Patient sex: F
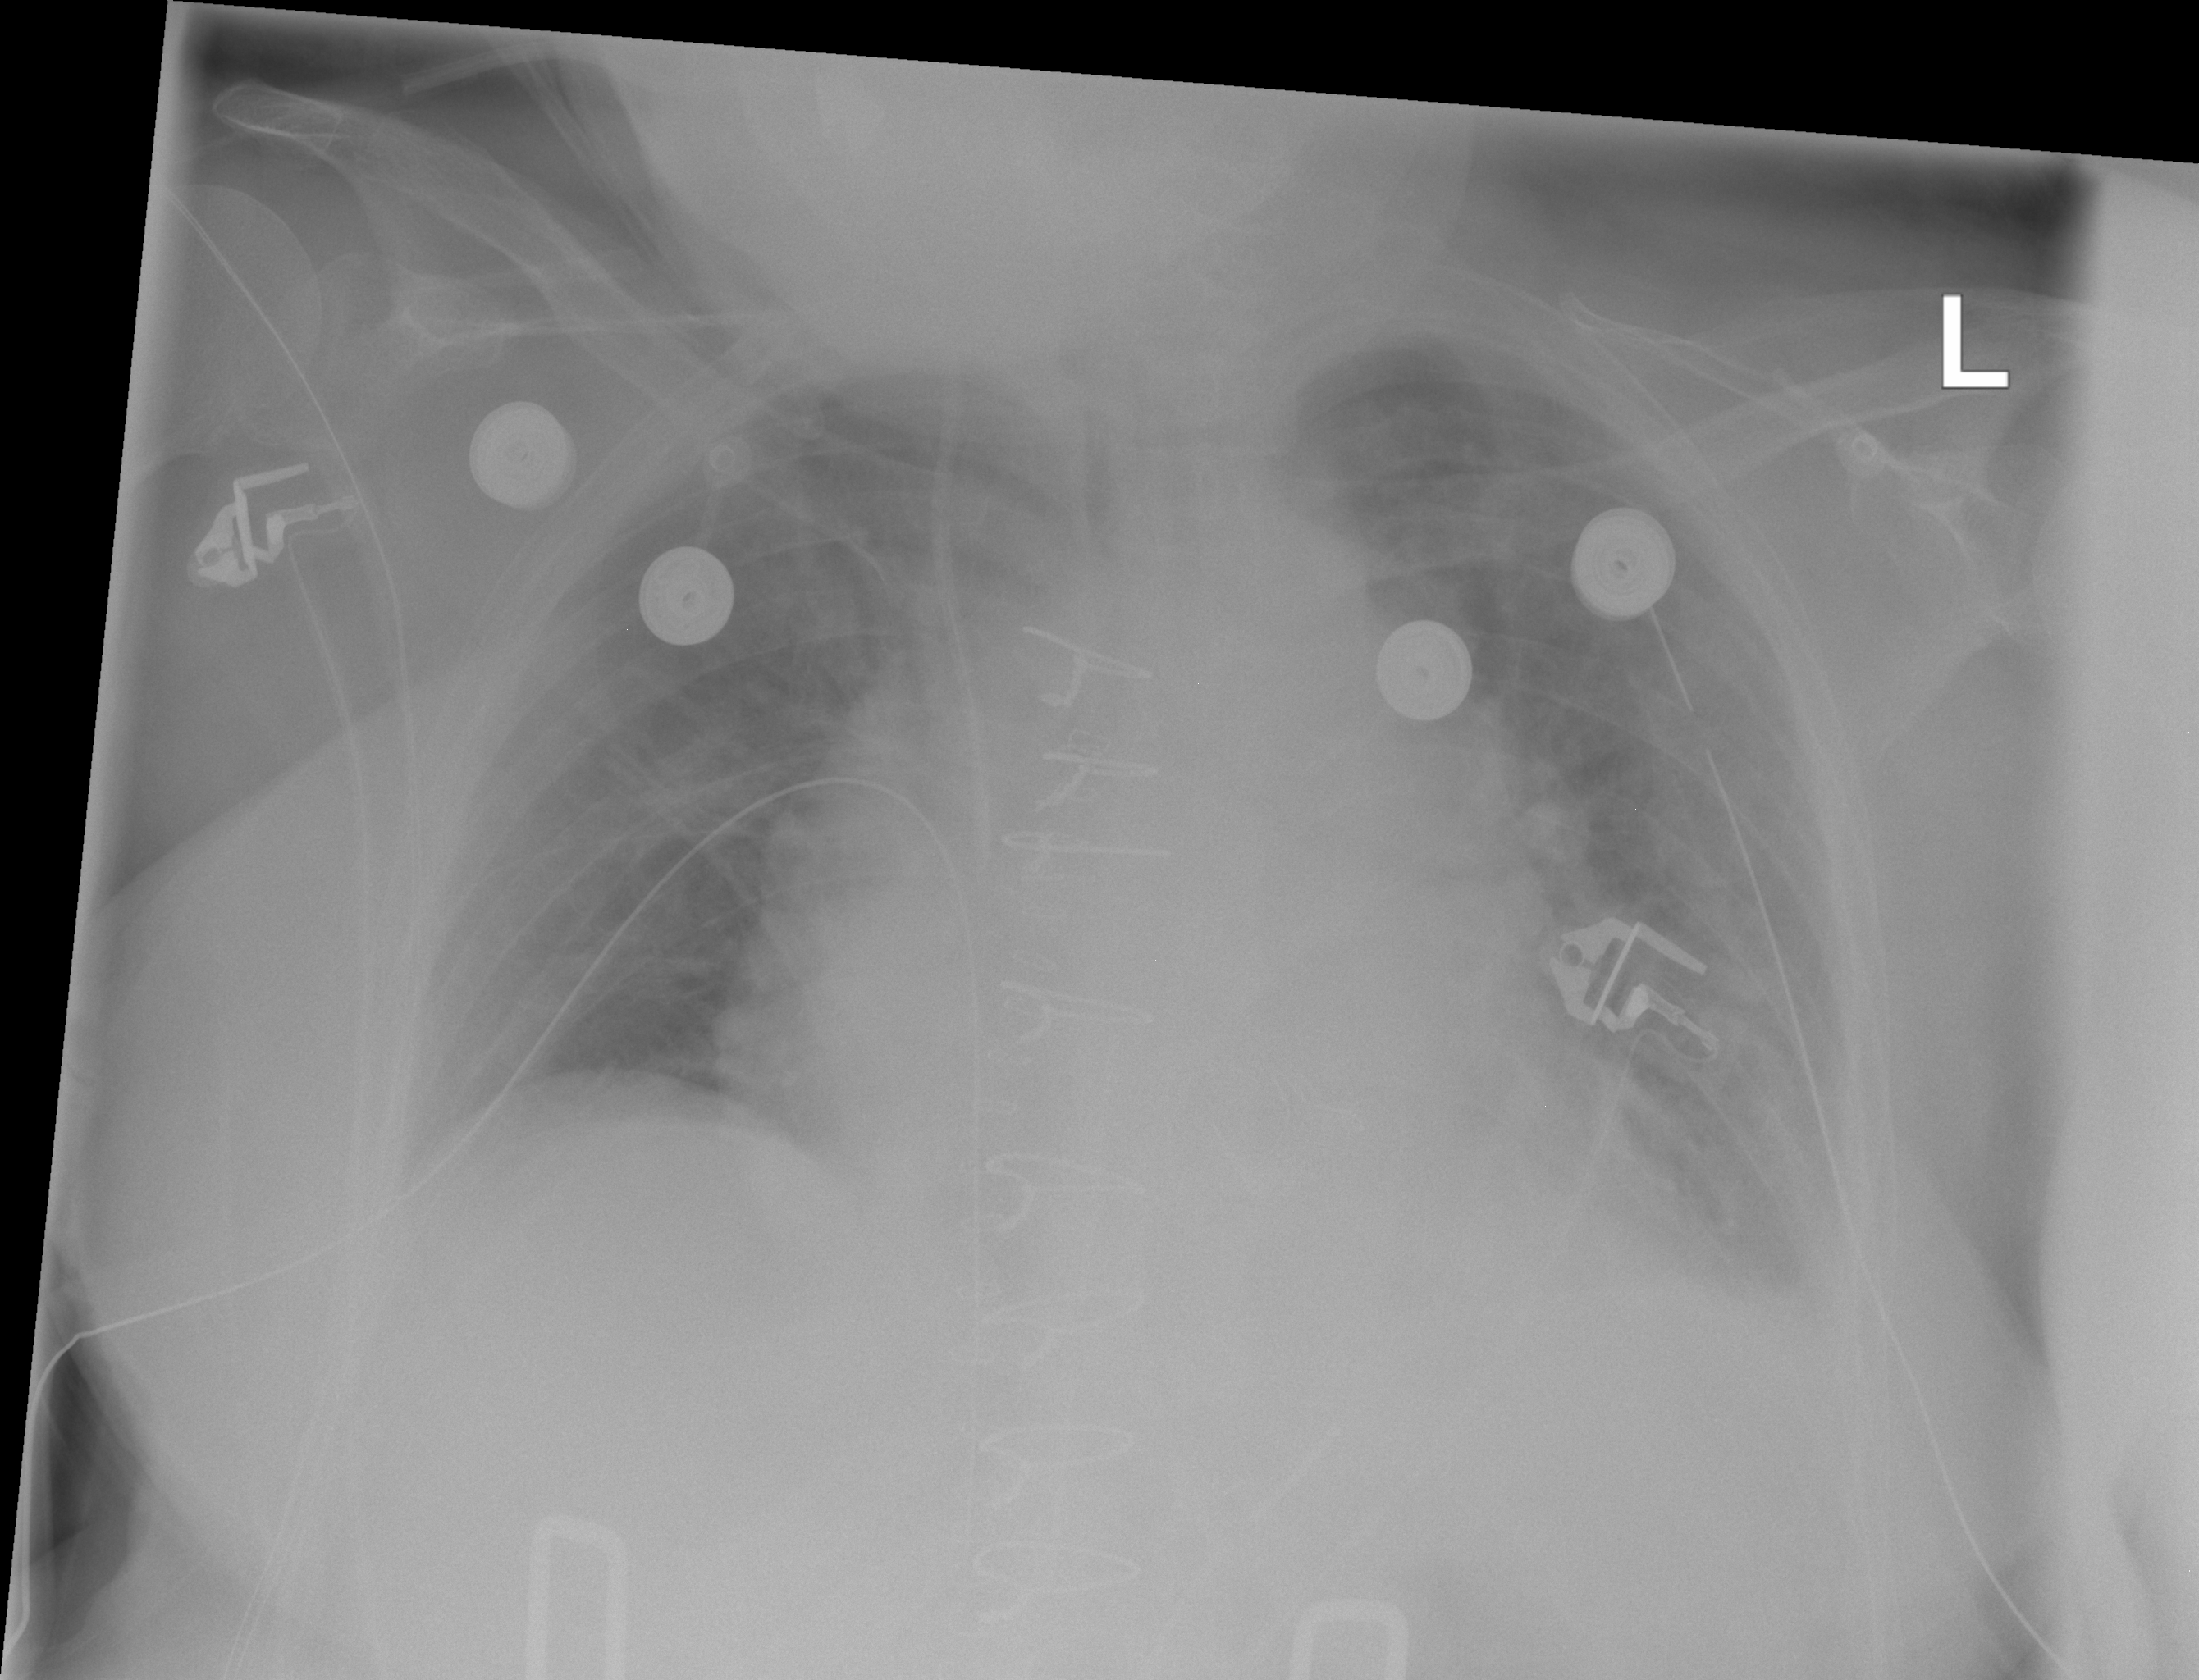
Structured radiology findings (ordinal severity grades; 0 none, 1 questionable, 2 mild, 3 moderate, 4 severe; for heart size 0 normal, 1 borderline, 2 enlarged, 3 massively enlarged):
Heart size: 2
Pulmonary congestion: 2
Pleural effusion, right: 0
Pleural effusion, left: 2
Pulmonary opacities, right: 0
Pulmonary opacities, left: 0
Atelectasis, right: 0
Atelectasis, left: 2